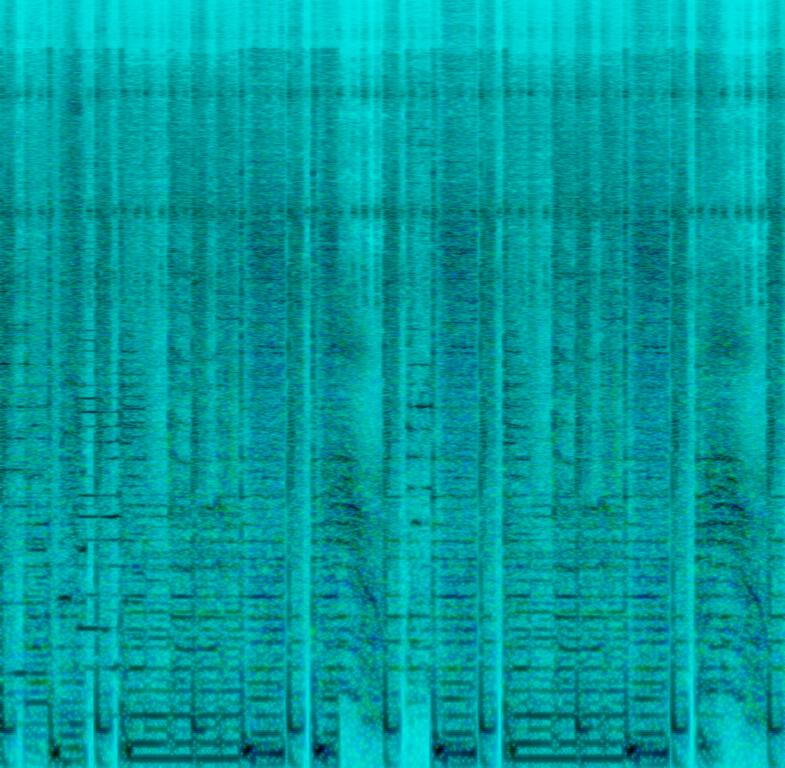
This music is a lively EDM. The tempo is fast with heavy synthesiser articulation, insistent tambourine beats,punchy digital drum arrangements, heavy bass and heavily auto tuned vocals. The music is a buoyant, youthful, energetic,pulsating, electrifying EDM.